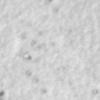
Label: no_change